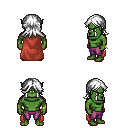
a pixel art fantasy rpg character, male body template, orc, green skin, maroon cape, magenta pants, white loose hair, bracelets, four views (front, back, left, right), 2x2 character sprite sheet, small pixel art, hard edges, no anti-aliasing